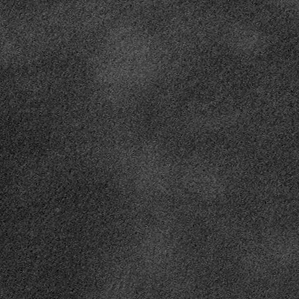
Label: frost